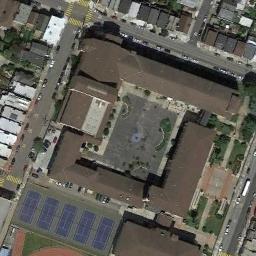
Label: tennis_court